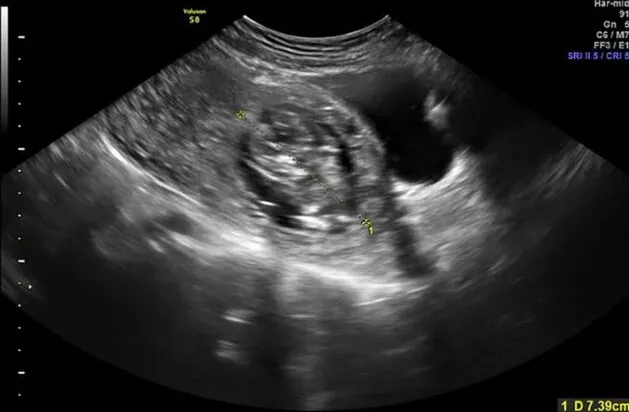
Ultrasound postamniocentesis at 14 weeks 1 day of gestation demonstrating interval decrease in the size of the cervical mass.
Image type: radiology (ultrasound)